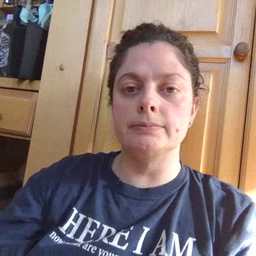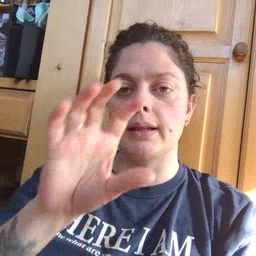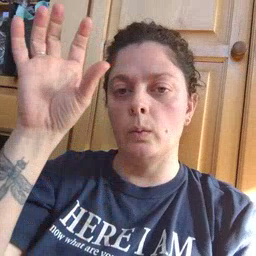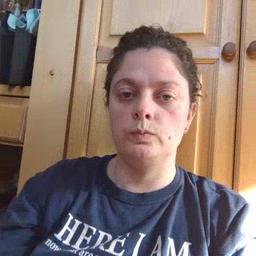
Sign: cloud